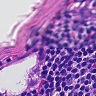
Metastatic tissue present: yes